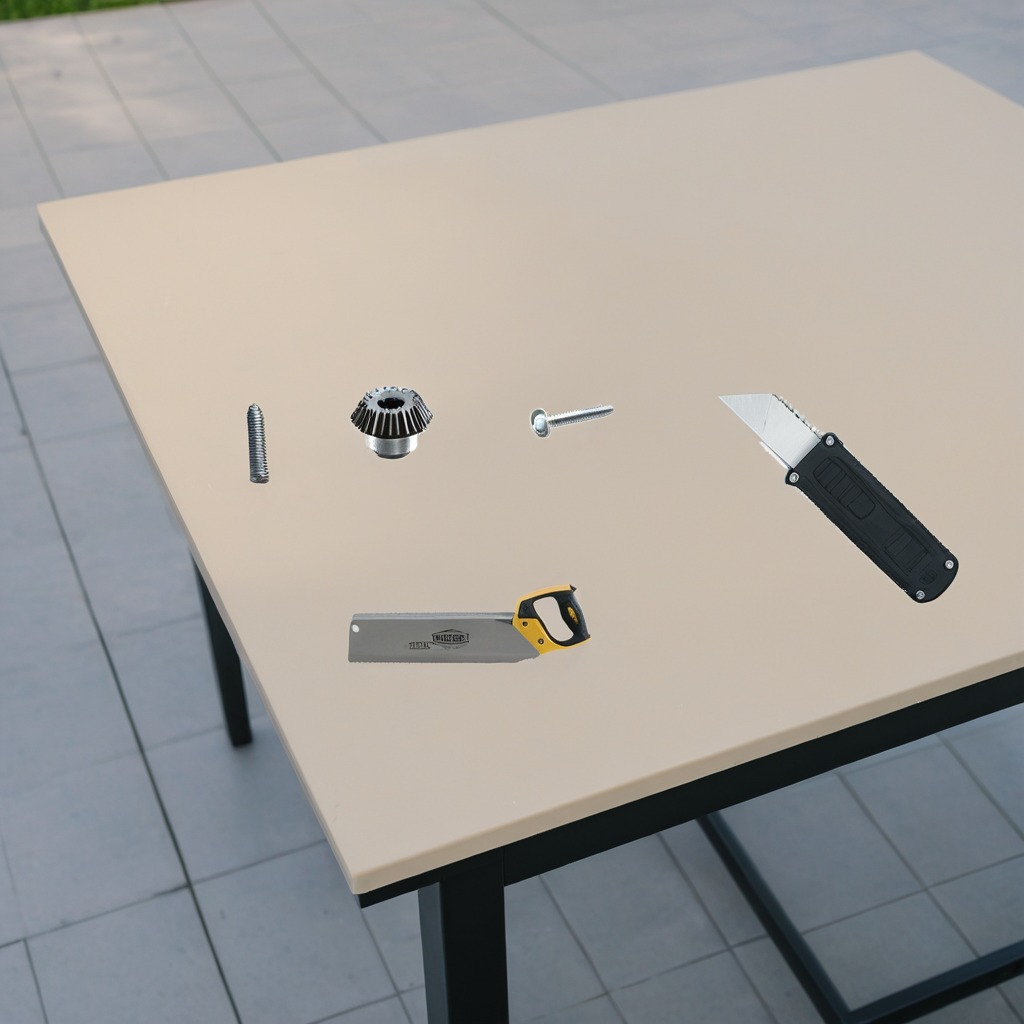
A steel gear with teeth, a utility knife, a metal machine screw, a coiled metal spring, and a handheld metal saw are lying on the clean utility table in a temporary outdoor tool station.